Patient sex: M
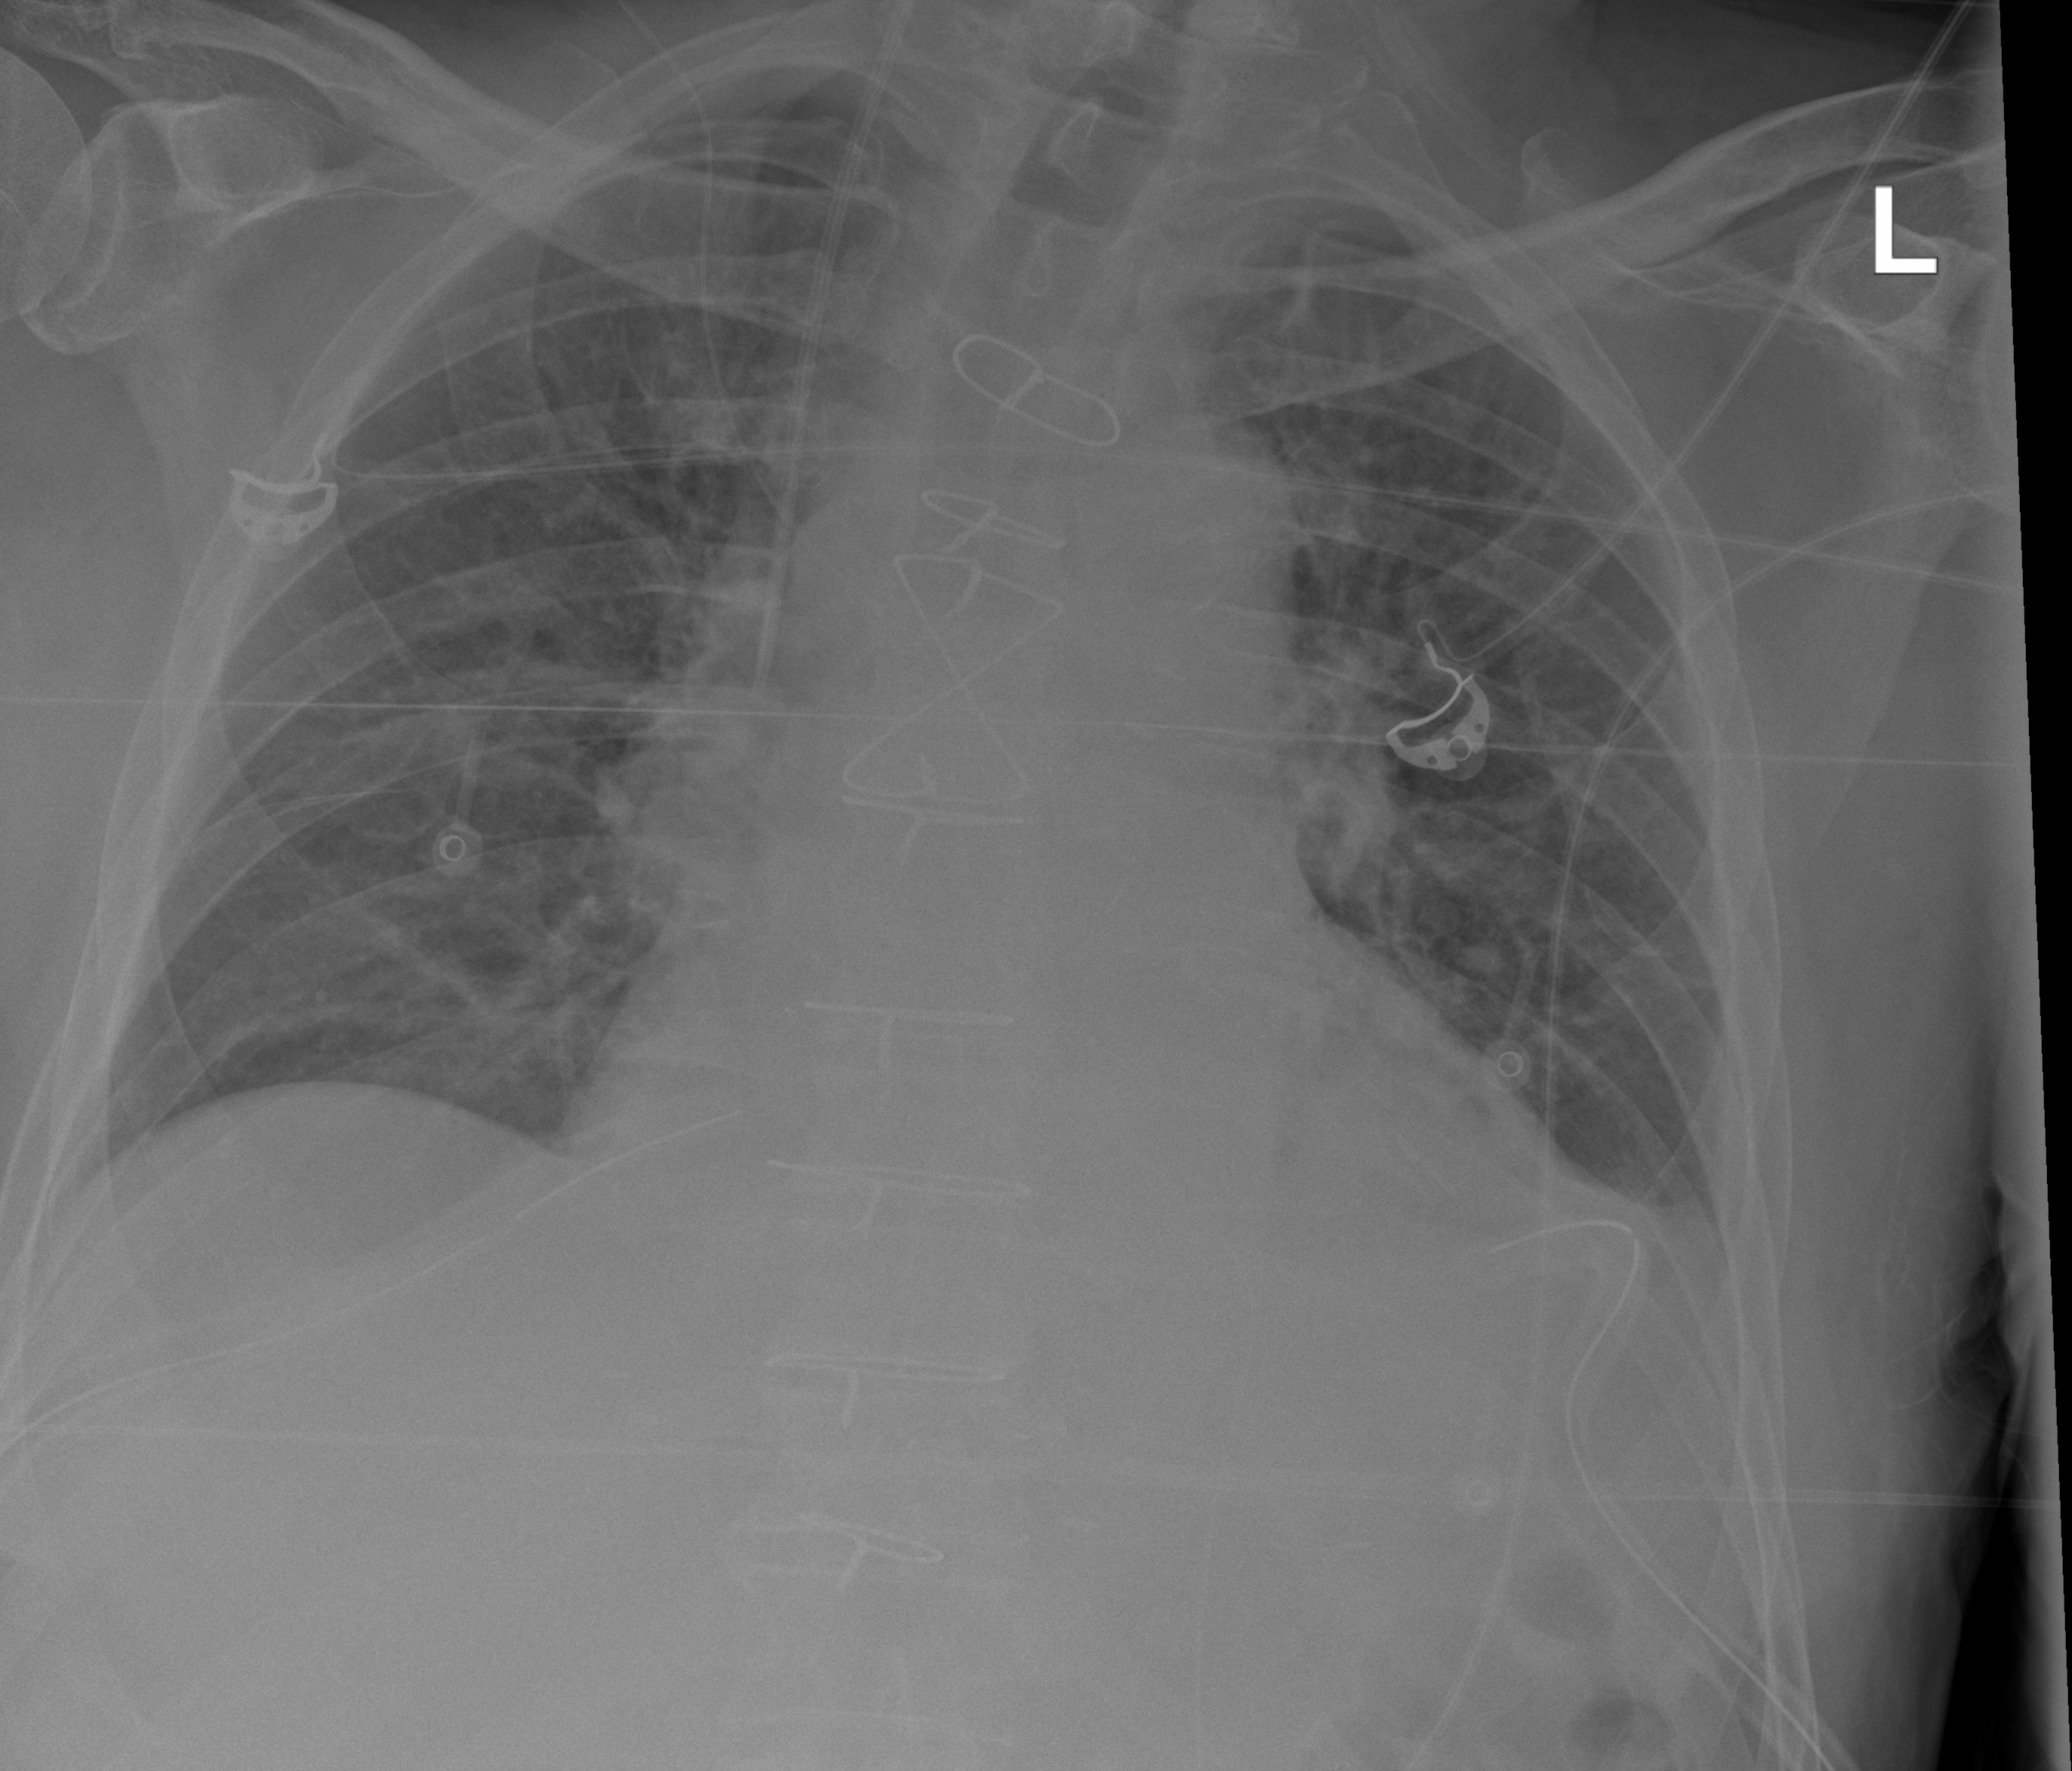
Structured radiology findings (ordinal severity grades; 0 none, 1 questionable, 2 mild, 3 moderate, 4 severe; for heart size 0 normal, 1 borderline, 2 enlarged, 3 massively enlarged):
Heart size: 2
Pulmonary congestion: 2
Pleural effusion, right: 0
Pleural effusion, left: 2
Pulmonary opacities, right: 0
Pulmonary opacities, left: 0
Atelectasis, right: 1
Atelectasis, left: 1